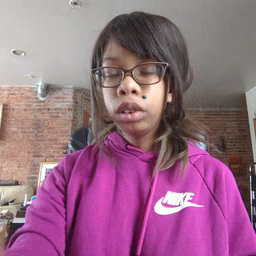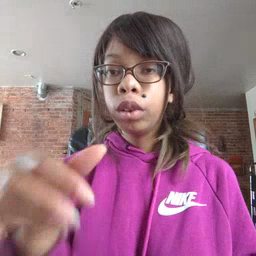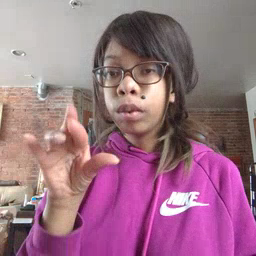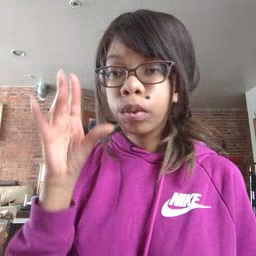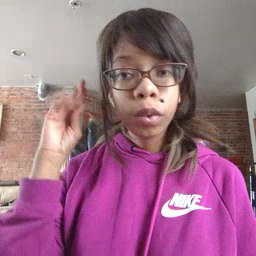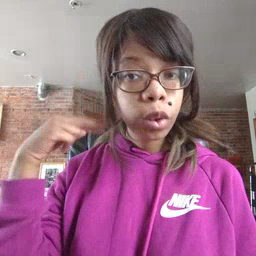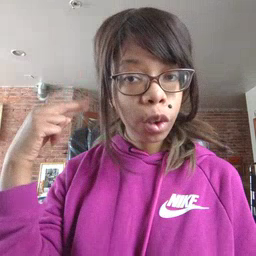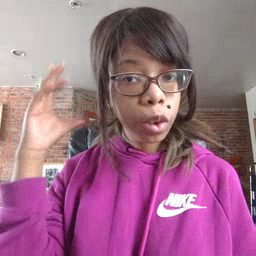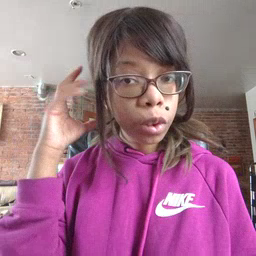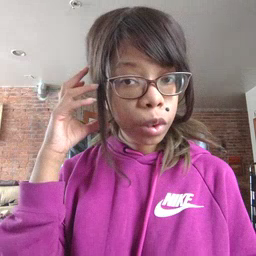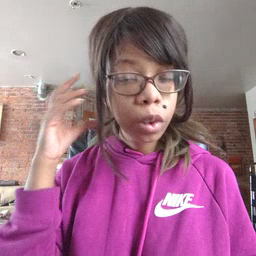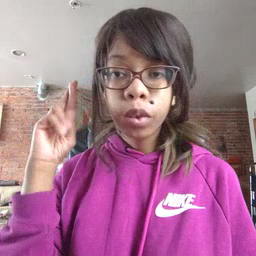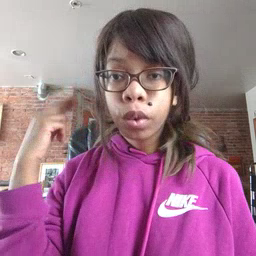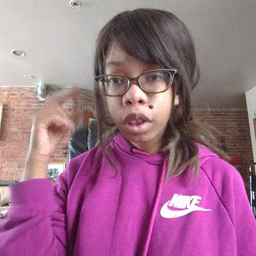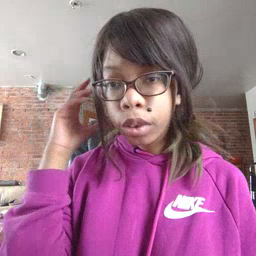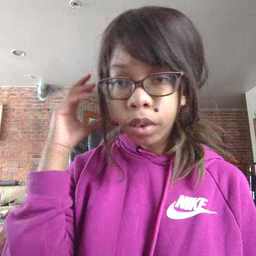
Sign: radio